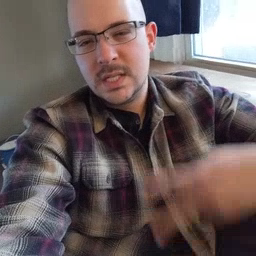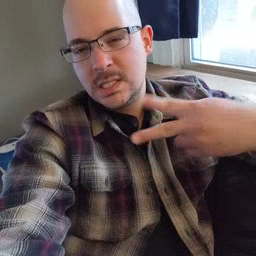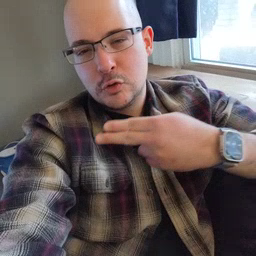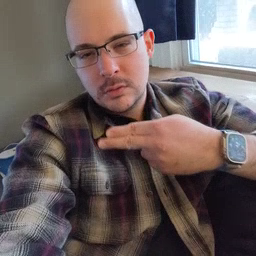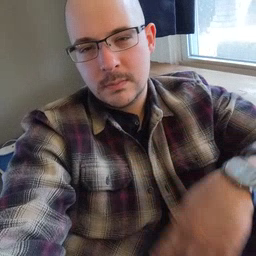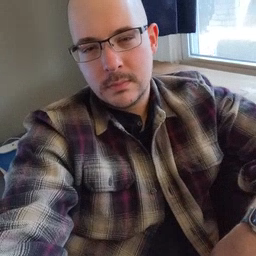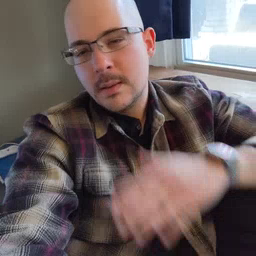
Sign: scissors